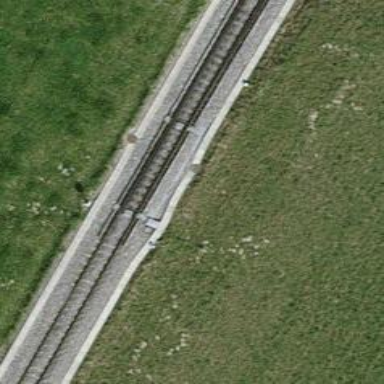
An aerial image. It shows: Railway switch.